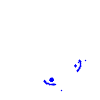
Particle: pion